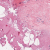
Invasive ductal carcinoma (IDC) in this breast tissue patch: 0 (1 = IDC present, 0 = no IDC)